Field crop: tomato
Growth stage: 1
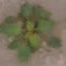
Species: solanum